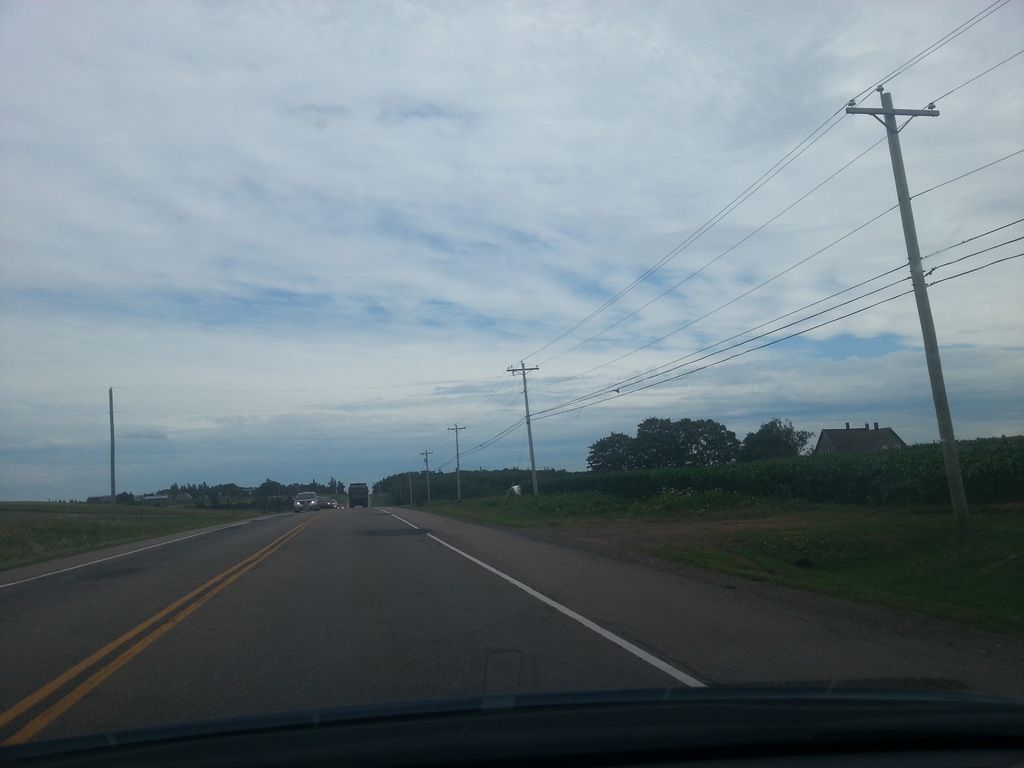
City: charlottetown